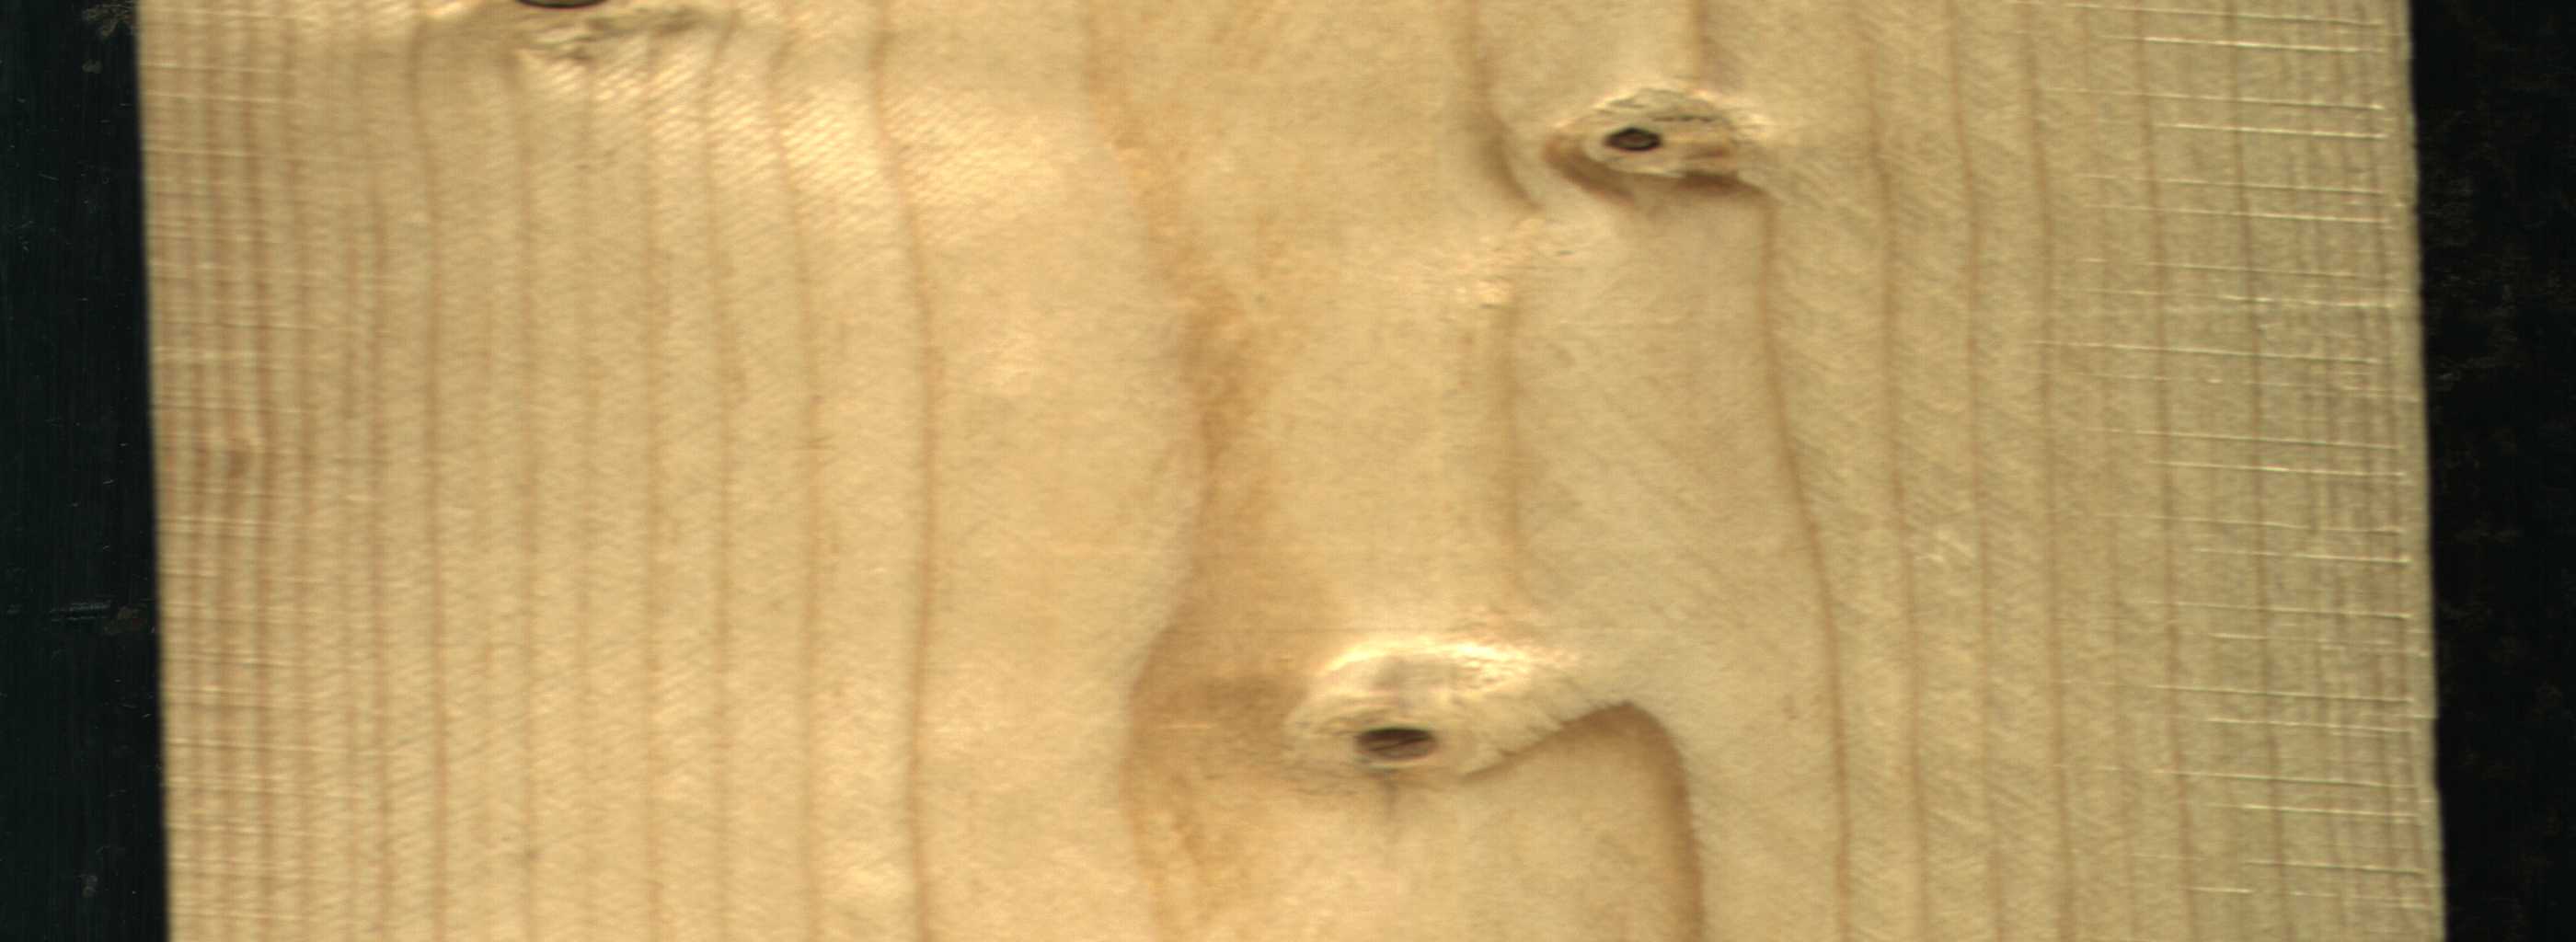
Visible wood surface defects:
Dead_Knot
Dead_Knot
Dead_Knot